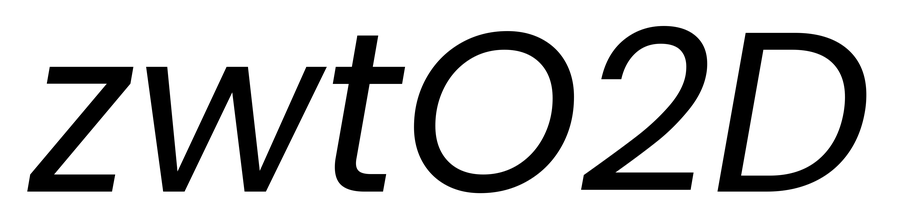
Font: Poppins-Italic